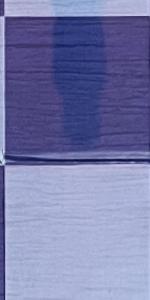
Label: Empty